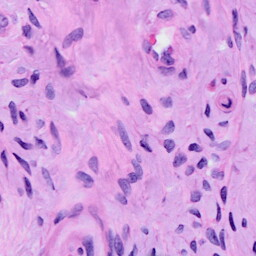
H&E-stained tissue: Cervix